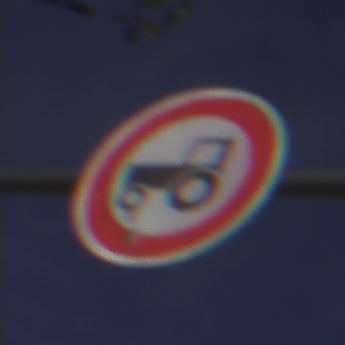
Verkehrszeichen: VerbotKraftfahrzeugeZuegeNichtSchneller25
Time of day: MorningAfternoon
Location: Outdoor (RoadRail)
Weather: PartlyCloudy
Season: NotSpecified
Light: Natural